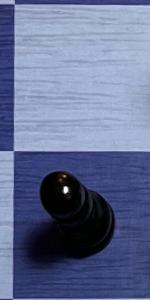
Label: Pawn_Black